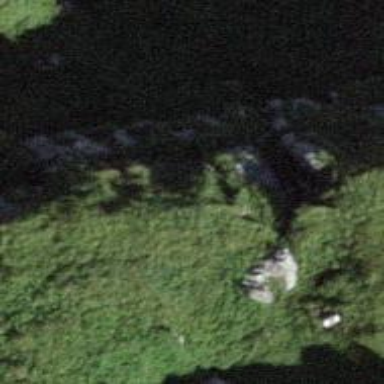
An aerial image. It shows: Cliff in nature.